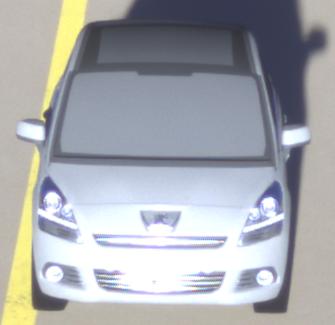
Make: Peugeot
Model: 5008 120 VTi
Detailed model: 5008 (I) Van
Model produced from: 2009/10
Model produced until: 2011/07
Doors: 5
Color: gray
Road condition: dry road
Daytime: sunrise or sunset
Contrast: low contrast